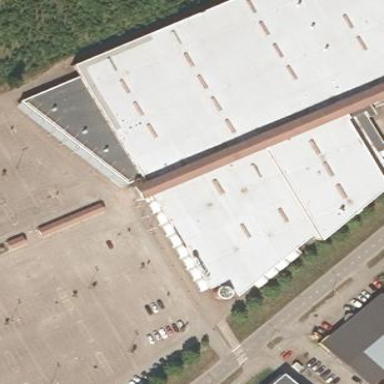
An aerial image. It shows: Flat-roofed retail building.